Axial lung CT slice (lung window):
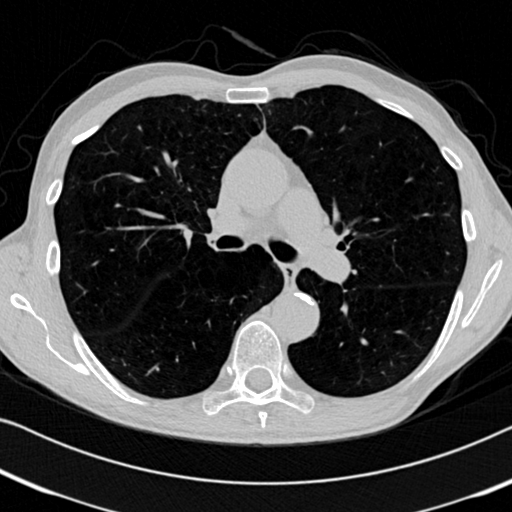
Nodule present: no